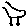
Label: bird